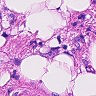
Metastatic tissue present: yes